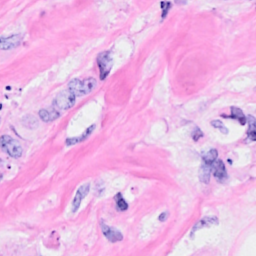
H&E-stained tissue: Breast